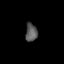
Tissue: lung
Cell type: T cells
Senescence score: 0.2404
Nuclear area (px): 212
Mean DAPI intensity: 87.524